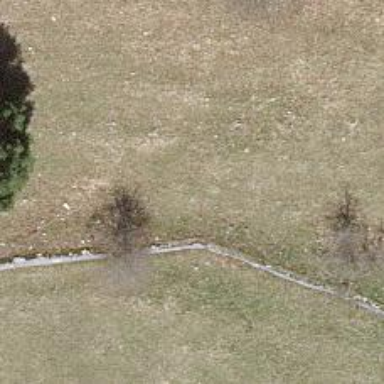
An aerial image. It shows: Single tag "natural: tree."